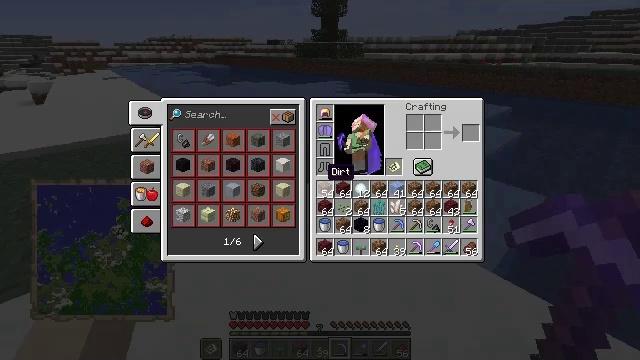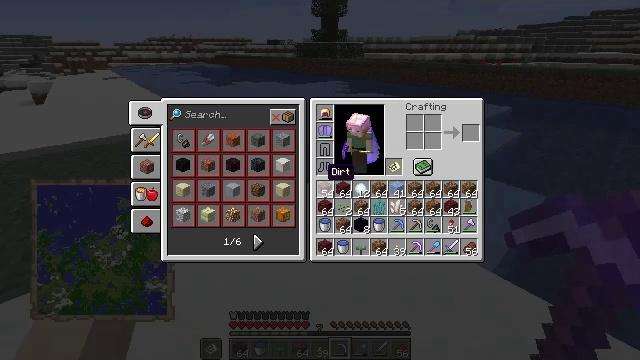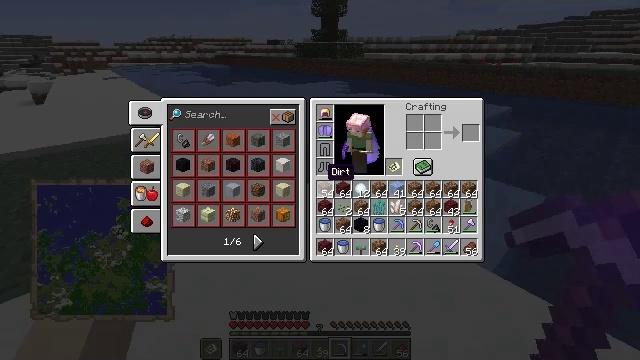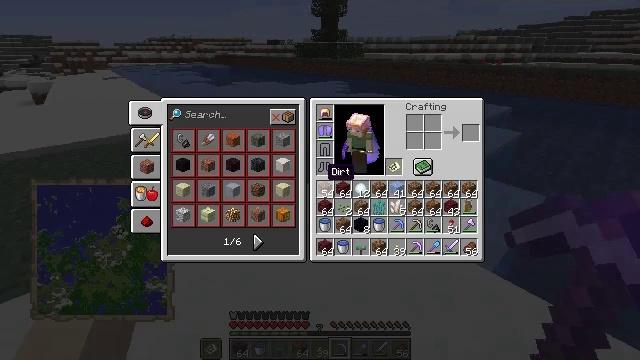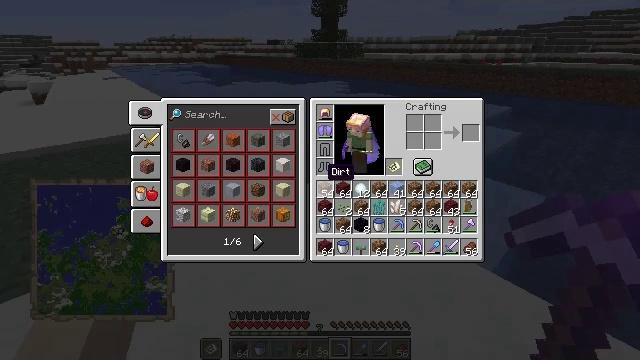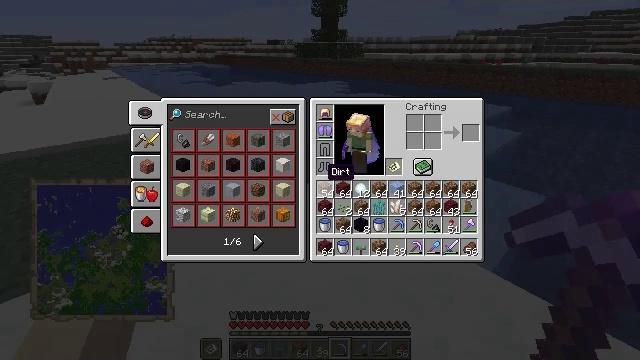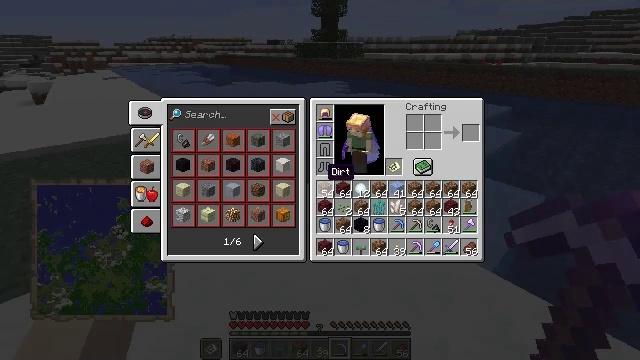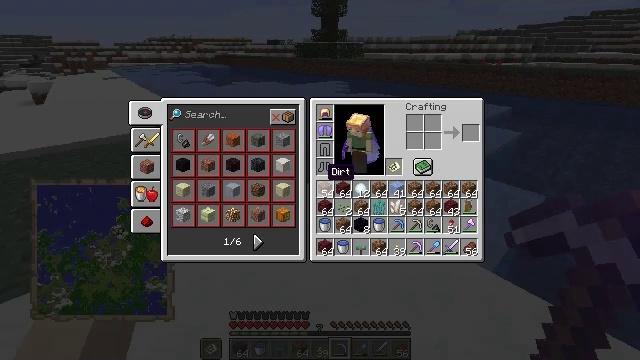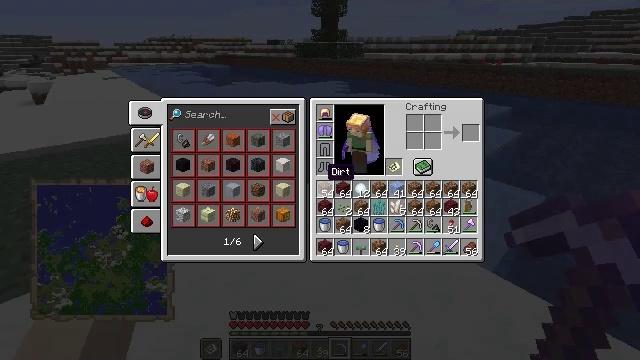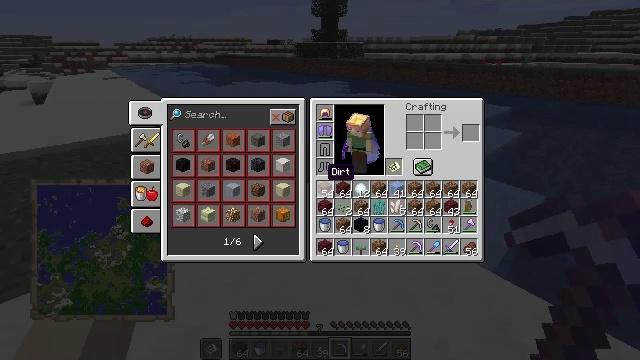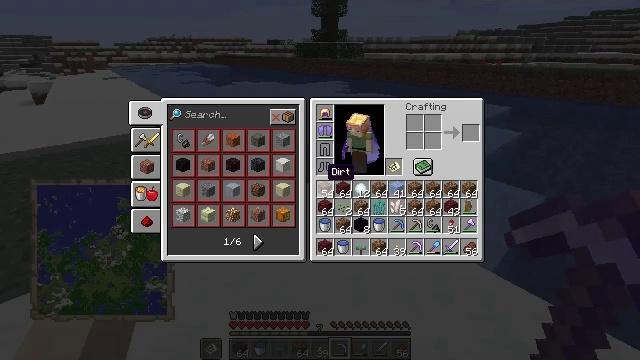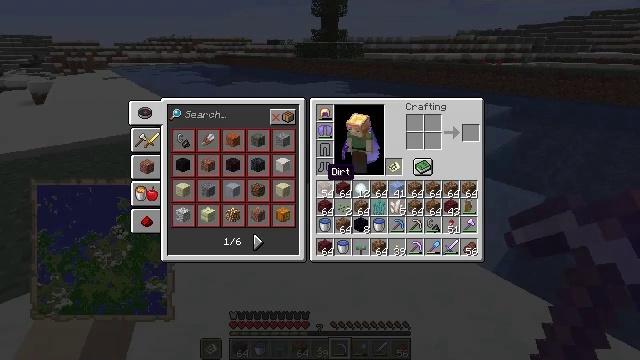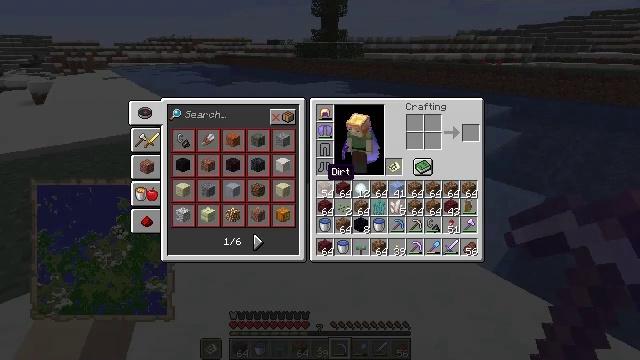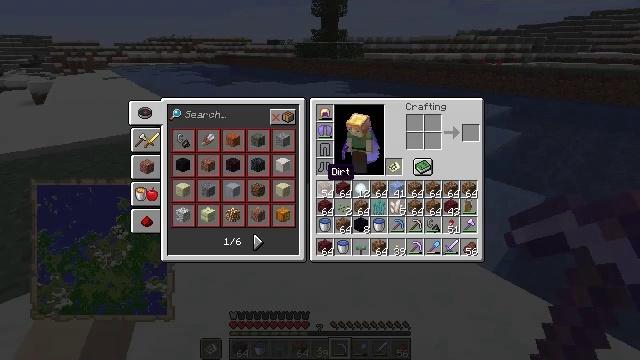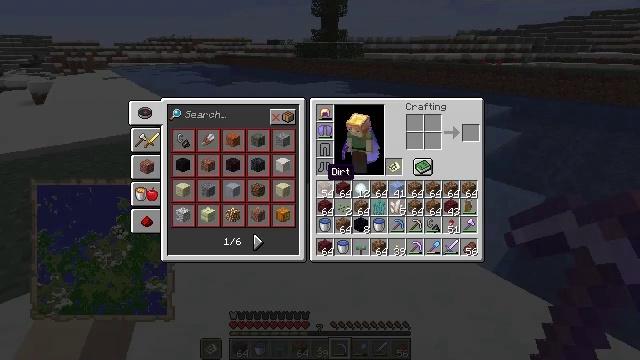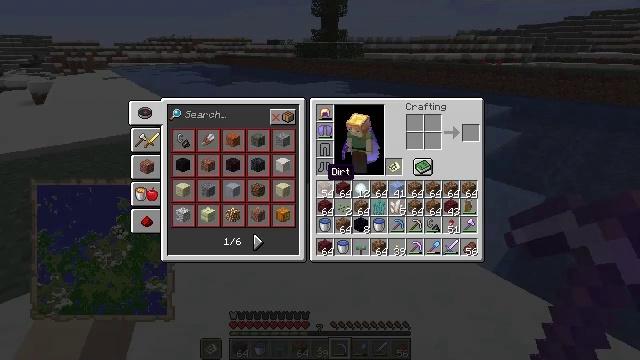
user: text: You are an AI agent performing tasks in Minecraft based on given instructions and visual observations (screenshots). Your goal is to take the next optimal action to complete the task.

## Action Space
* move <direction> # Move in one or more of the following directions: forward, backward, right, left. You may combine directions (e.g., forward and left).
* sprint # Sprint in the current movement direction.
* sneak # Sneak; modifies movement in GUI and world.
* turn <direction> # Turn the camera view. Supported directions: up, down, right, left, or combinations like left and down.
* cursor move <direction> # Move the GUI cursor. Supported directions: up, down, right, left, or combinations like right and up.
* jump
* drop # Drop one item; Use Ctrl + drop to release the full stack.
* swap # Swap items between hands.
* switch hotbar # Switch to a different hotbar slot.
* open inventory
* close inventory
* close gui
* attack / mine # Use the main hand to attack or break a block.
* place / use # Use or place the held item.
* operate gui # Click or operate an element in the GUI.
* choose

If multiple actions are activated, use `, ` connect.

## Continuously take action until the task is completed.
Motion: motion action
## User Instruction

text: Mine the tough obsidian.
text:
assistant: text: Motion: open inventory
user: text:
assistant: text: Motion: open inventory
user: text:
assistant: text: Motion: no_op
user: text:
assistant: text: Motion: no_op
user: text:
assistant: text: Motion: no_op
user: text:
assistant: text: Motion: no_op
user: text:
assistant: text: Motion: no_op
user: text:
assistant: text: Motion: no_op
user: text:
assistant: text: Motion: no_op
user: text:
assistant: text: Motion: no_op
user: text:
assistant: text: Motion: no_op
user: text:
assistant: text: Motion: no_op
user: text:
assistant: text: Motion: no_op
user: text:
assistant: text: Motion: no_op
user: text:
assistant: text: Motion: no_op
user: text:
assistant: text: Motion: no_op
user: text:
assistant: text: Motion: no_op
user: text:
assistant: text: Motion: no_op
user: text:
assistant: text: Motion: no_op
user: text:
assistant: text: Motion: close inventory
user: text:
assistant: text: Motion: close inventory
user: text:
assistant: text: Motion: no_op
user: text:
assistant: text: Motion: turn left
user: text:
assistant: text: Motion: turn left
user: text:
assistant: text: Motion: turn left
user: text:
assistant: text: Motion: turn left and up
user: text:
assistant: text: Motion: turn up
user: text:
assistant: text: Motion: no_op
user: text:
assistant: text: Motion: turn down
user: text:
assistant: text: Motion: turn left